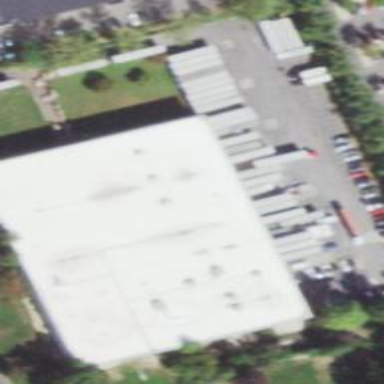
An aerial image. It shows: Commercial building.